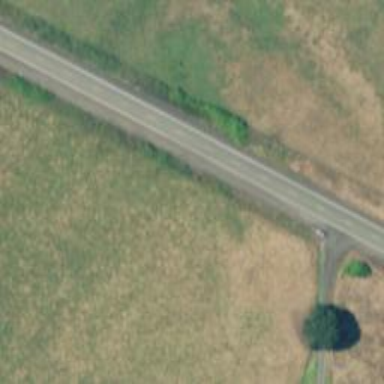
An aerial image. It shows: Secondary road.